Field crop: tomato
Growth stage: 2
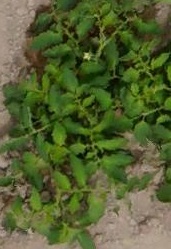
Species: tomato